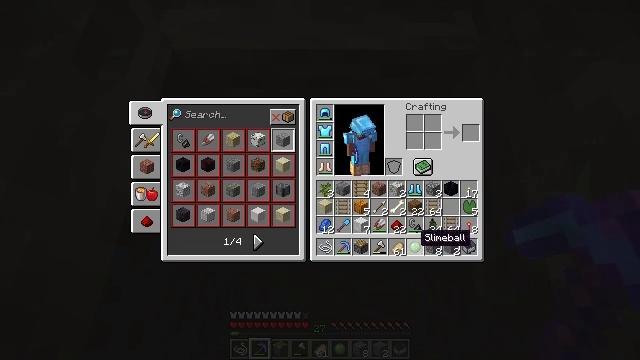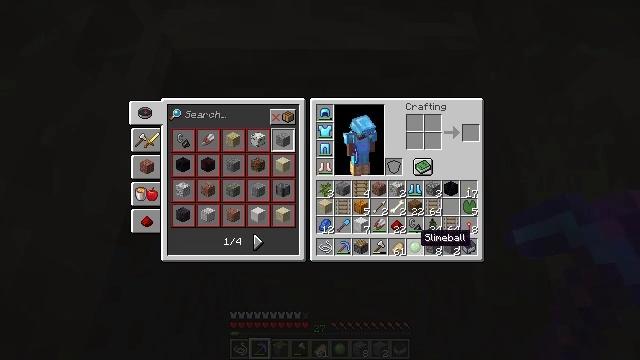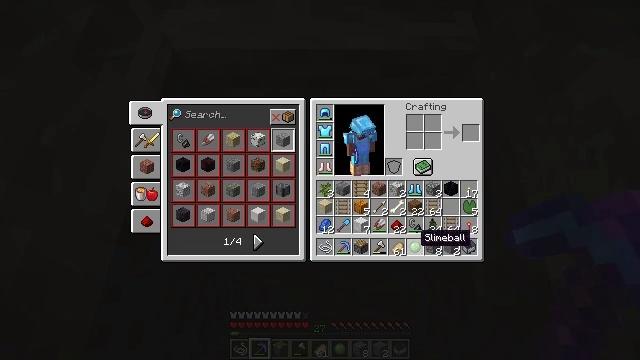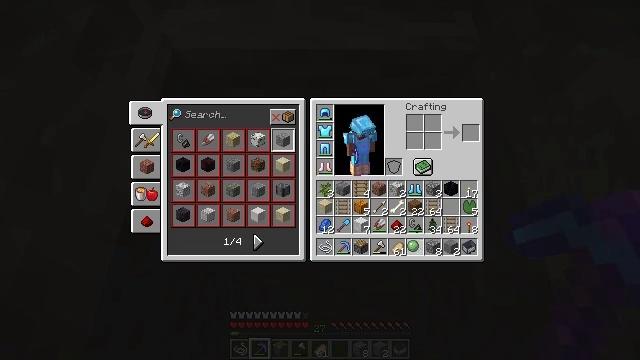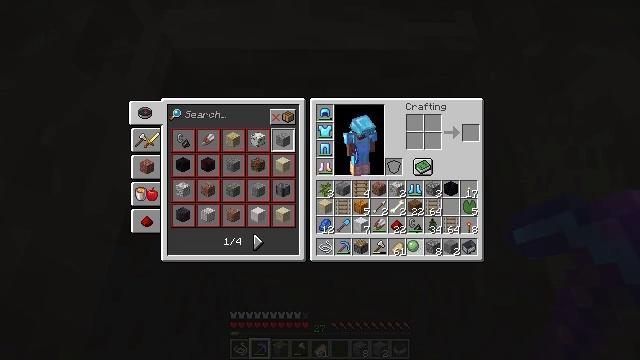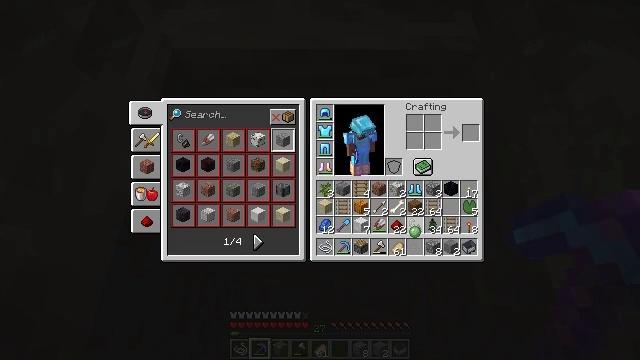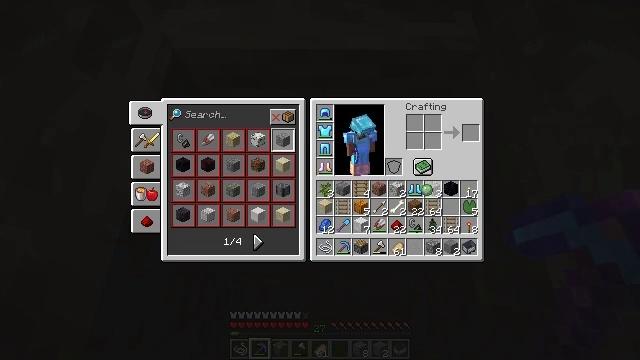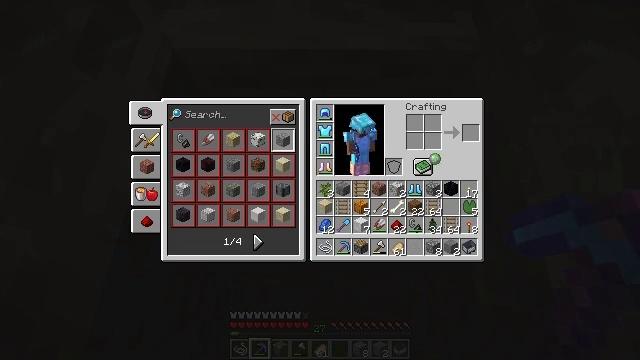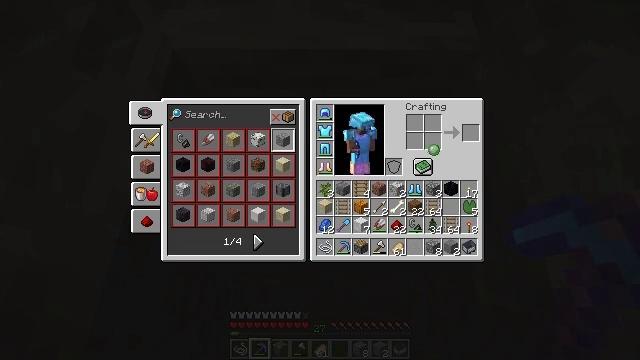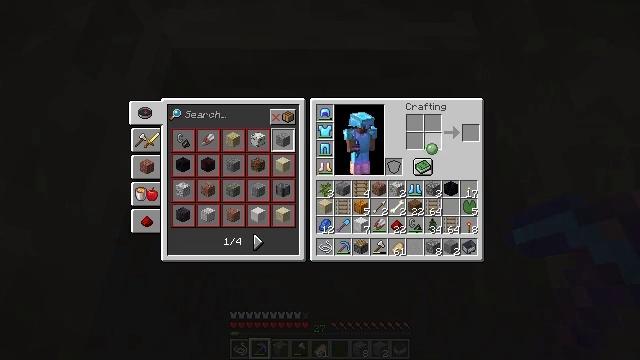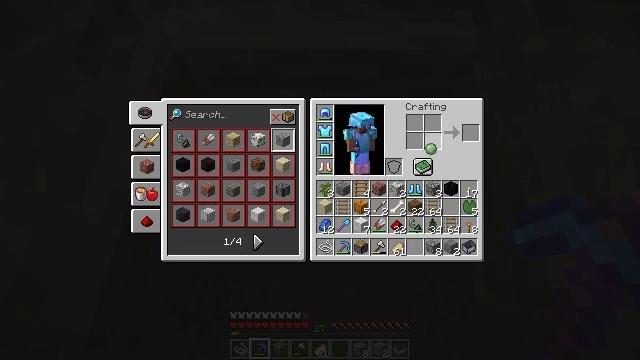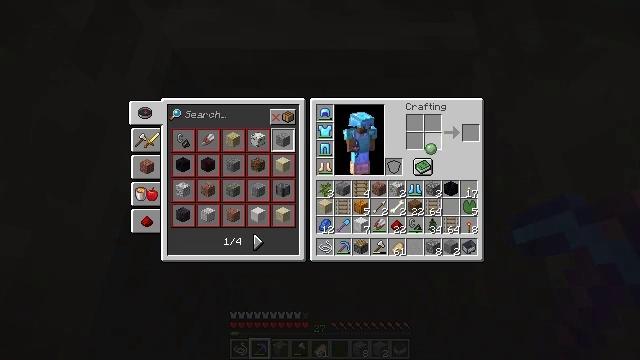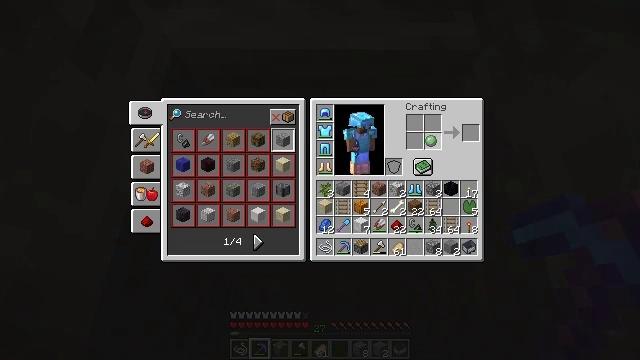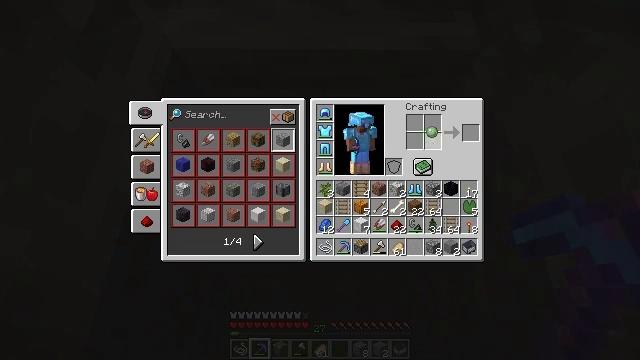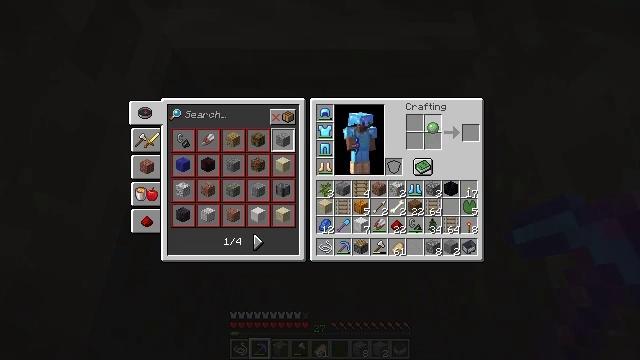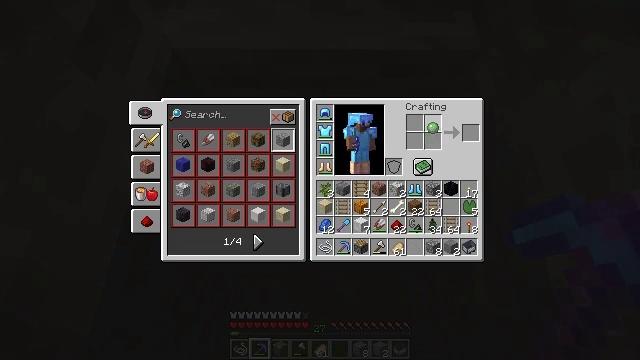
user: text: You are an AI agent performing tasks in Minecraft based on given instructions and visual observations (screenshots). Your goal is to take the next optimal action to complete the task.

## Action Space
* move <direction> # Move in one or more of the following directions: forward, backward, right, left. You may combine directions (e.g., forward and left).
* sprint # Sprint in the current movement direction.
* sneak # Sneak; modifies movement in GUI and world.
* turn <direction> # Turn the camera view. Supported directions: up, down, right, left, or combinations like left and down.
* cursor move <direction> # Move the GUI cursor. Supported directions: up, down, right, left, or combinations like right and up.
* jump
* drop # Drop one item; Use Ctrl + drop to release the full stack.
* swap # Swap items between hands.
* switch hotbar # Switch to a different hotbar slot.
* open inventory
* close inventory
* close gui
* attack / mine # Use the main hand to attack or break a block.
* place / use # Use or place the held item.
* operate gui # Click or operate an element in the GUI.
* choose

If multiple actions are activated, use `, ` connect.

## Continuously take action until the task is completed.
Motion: motion action
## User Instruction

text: Use slimeball and piston to craft a sticky piston.
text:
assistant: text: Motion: no_op
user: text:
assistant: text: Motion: no_op
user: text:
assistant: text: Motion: operate gui
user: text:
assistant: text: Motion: operate gui
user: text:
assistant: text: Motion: cursor move up, operate gui
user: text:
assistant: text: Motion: cursor move right and up
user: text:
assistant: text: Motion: cursor move right and up
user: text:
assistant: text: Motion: cursor move up
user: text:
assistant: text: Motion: no_op
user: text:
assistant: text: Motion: no_op
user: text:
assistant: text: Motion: no_op
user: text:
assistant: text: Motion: cursor move up
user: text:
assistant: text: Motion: cursor move up
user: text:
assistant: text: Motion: no_op
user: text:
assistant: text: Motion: no_op
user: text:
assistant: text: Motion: no_op
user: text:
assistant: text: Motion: no_op
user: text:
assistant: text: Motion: operate gui
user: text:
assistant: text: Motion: operate gui
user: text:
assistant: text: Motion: operate gui
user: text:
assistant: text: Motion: no_op
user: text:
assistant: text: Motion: no_op
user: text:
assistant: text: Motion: no_op
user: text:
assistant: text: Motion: cursor move left and down
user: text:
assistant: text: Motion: cursor move left and down
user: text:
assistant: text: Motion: cursor move left and down
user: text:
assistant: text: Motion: cursor move left and down
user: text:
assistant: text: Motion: cursor move down
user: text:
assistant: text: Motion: no_op
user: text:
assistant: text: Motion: no_op